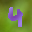
Label: 4